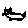
Label: cat